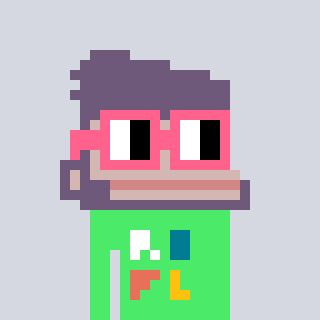
a pixel art character with square pink glasses, a ape-shaped head and a teal-colored body on a cool background